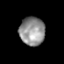
Tissue: prostate
Cell type: T cells
Senescence score: 0.3011
Nuclear area (px): 705
Mean DAPI intensity: 145.345